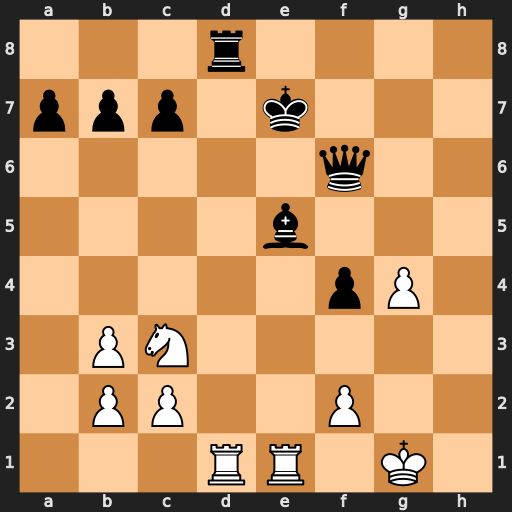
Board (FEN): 3r4/ppp1k3/5q2/4b3/5pP1/1PN5/1PP2P2/3RR1K1
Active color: w
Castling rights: -
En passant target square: -
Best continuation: Nd5+ Rxd5 Rxd5 Qh4 Rexe5+